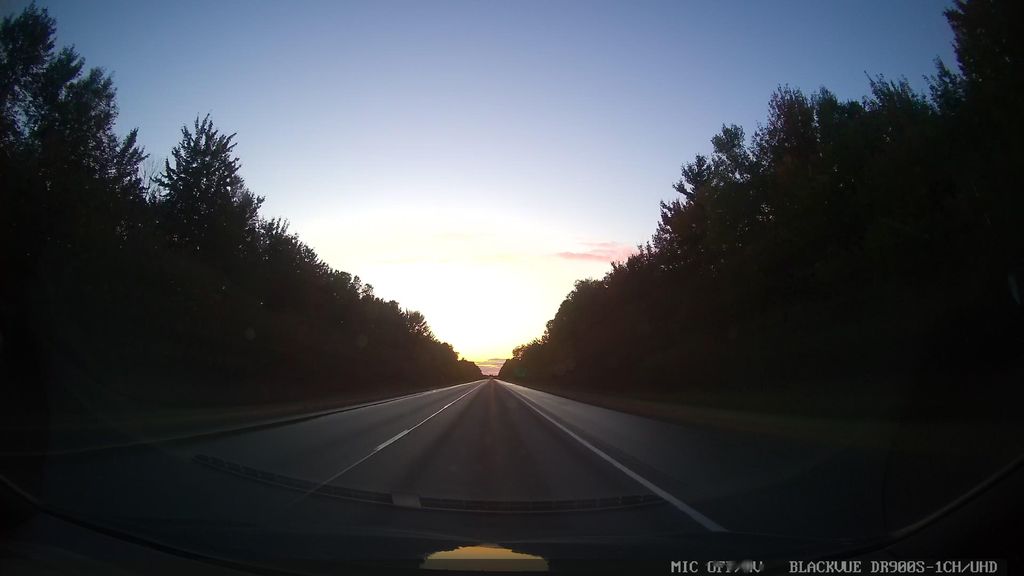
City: ottawa-gatineau